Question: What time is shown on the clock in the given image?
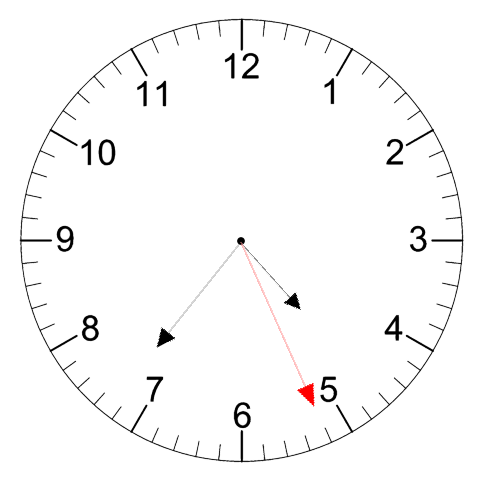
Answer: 04:36:26